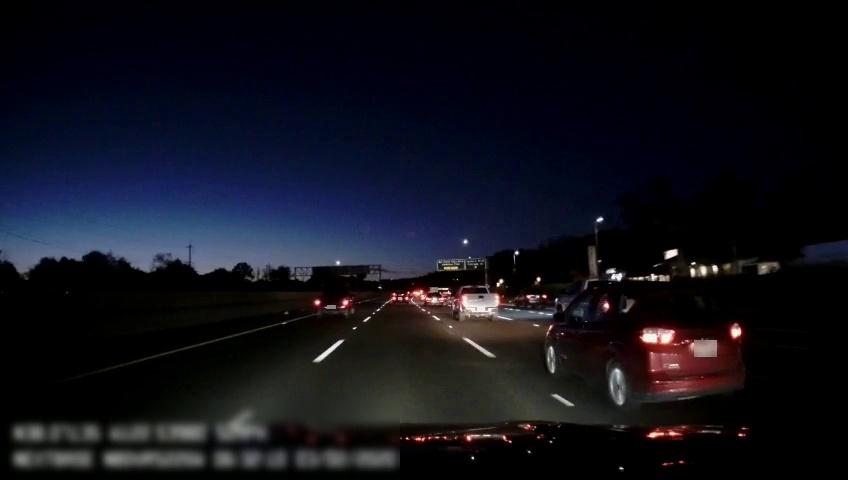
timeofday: Night
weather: Other
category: Drivable Space
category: Vehicles | Truck
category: Vehicles | Car
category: Vehicles | Car
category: Vehicles | Truck
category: Vehicles | Car
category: Vehicles | Car
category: Vehicles | Truck
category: Lanes | Alternate Lane
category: Lanes | Alternate Lane
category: Lanes | Alternate Lane
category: Lanes | Alternate Lane
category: Lanes | Alternate Lane
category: Traffic | Signs
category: Traffic | Signs